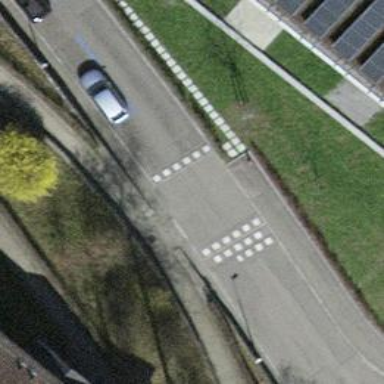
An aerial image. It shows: Traffic hump for calming the traffic.